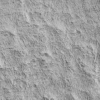
Atmospheric dust classification: not_dusty